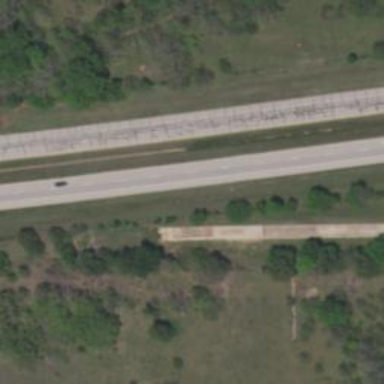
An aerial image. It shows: This image shows trunk highway that functions as expressway.